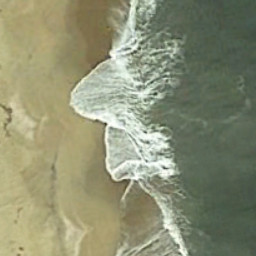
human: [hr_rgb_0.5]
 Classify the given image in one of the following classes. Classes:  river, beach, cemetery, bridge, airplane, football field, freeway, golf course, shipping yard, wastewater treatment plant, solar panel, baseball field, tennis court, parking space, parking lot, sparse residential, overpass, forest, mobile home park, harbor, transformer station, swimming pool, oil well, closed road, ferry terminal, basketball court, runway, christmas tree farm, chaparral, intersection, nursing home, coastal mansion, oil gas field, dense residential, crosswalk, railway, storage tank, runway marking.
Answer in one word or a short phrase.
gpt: beach